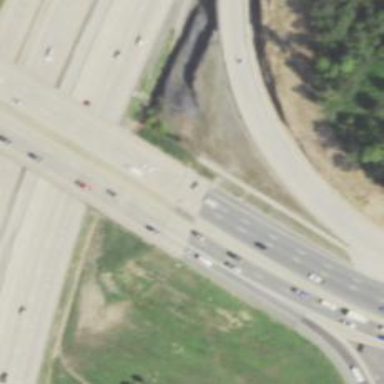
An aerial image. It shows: Beam-style bridge on primary highway.